Question: I'm using Flex for charting time series data. the data range is from 2002 to 2009, however the data is not available for some periods of time (i.e from 4/2004 to 8/2005). The following lines show the tags I'm using for the chart:
'''
<mx:Canvas id="cp" backgroundColor="#ffffff" fontFamily="Verdana" fontSize="12" color="#093A89" fontWeight="bold" width="100%" height="100%" alpha="1" creationComplete="init()">
<mx:LineChart id="cChart" showDataTips="true" paddingRight="40" paddingLeft="30" width="100%" height="85%">
<mx:verticalAxis>
<mx:LinearAxis id="linearAxis" baseAtZero="false" title="{parameterLabel}" minorInterval="0.5" interval="1.0"/>
</mx:verticalAxis>
<mx:verticalAxisRenderers>
<mx:AxisRenderer axis="{linearAxis}" fontSize="10">
<mx:axisStroke>
<mx:SolidColorStroke weight="6" color="#BBCCDD" alpha="1" caps="square"/>
</mx:axisStroke>
</mx:AxisRenderer>
</mx:verticalAxisRenderers>
<mx:horizontalAxis>
<mx:DateTimeAxis id="ca" minimum="{sDate}" maximum="{eDate}" title="Date" dataUnits="days" dataInterval="1" labelUnits="days"/>
</mx:horizontalAxis>
<mx:horizontalAxisRenderers>
<mx:AxisRenderer axis="{ca}" canDropLabels="true" fontSize="10" labelRotation="45">
<mx:axisStroke>
<mx:SolidColorStroke weight="6" color="#BBCCDD" alpha="1" caps="square"/>
</mx:axisStroke>
</mx:AxisRenderer>
</mx:horizontalAxisRenderers>
<mx:series>
<mx:LineSeries id="l1" visible="false"/>
</mx:series>
</mx:LineChart>
<mx:Legend id="mylgn" horizontalCenter="0" bottom="32"/>
<s:Label id="lblChart1" text="{dataType} {parameterLabel} at {streamLabel}" horizontalCenter="0" bottom="20"/>
<s:Label id="lblChart2" text="{optionalText}" horizontalCenter="0" bottom="5"/>
'''
The following image illustrates the chart created by the above code:

As you can see there are gaps for the intervals with no data. Is there any way to remove/cut the intervals with no data? What is the best practice for this type of data?
Any thoughts or recommendation would be much appreciated
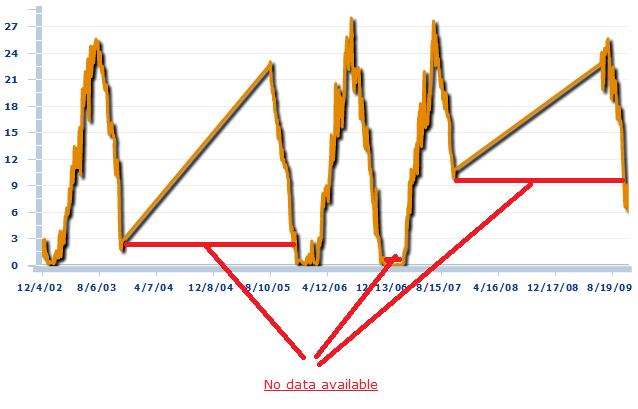
Answer: This is accomplished via an adapter to your 'dataProvider'.
To show a horizontal line between missing samples, you must add an additional sample to your data provider with value equal to the last sample.
If you had time series data of:
'''
timestamp value
4/2004 3
8/2005 23
'''
You would add an additional sample immediately before 8/2005 equal to the previous value of 3.
'''
timestamp value
4/2004 3
7/2005 3 <-- insert sample
8/2005 23
'''
Instead of interpolating between values 3 and 23, a flat horizontal line is displayed.
'''
package
{
public class TrendData
{
public var timestamp:Date;
public var value:Number;
}
}
'''
'''
package
{
import mx.collections.ArrayList;
public class TimeSeriesDataAdapter
{
public static function interpolate(data:ArrayList):ArrayList
{
var set:ArrayList = new ArrayList();
var timespan:Number;
// add first sample:
set.addItem(data[0]);
for (var i:uint = 1; i < data.length; i++)
{
// measure timestamp between current sample and last sample
timespan = TrendData(data[i]).timestamp.time - TrendData(data[i-1]).timestamp.time;
// if the timespan is greater than desired range (1-day), add a sample
if(timespan >= 86400000)
{
var trendData:TrendData = new TrendData();
// set timestamp just before sample
trendData.timestamp = new Date(TrendData(data[i]).timestamp.time - 1);
// set value to previous value
trendData.value = TrendData(data[i-1]).value;
set.addItem(trendData);
}
set.addItem(data[i]);
}
return set;
}
}
}
'''
'''
<?xml version="1.0" encoding="utf-8"?>
<s:Application xmlns:fx="http://ns.adobe.com/mxml/2009"
xmlns:s="library://ns.adobe.com/flex/spark"
xmlns:mx="library://ns.adobe.com/flex/mx">
<fx:Script>
<![CDATA[
import mx.collections.ArrayList;
[Bindable]
[ArrayElementType("TrendData")]
public var data:ArrayList
]]>
</fx:Script>
<mx:LineChart dataProvider="{TimeSeriesDataAdapter.interpolate(data)}" />
</s:Application>
'''